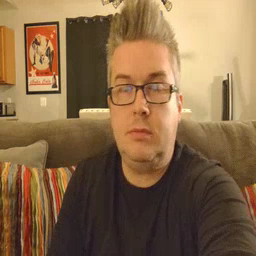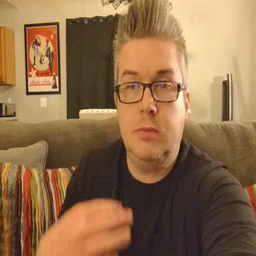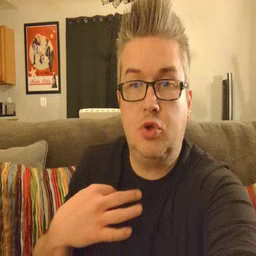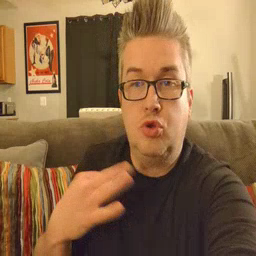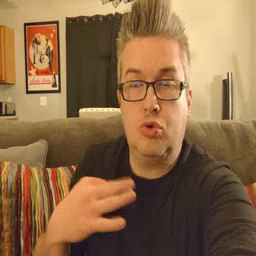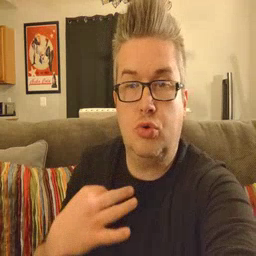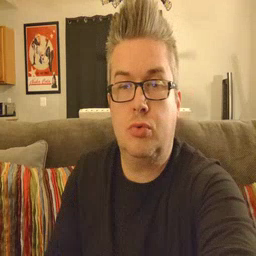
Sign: shirt